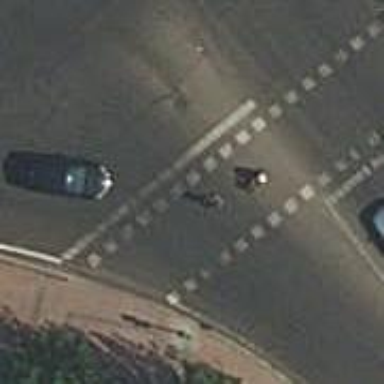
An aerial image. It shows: Road crossing with traffic signals.